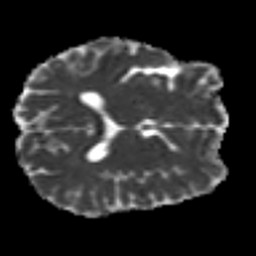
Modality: MD
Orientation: axial
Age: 32
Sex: female
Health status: ill
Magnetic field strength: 3 T
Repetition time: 9 s
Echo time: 0.093 s